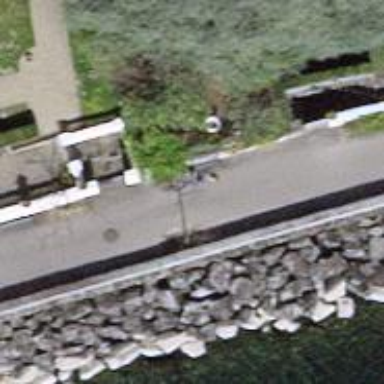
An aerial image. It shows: Bench for seating.